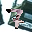
Label: 7